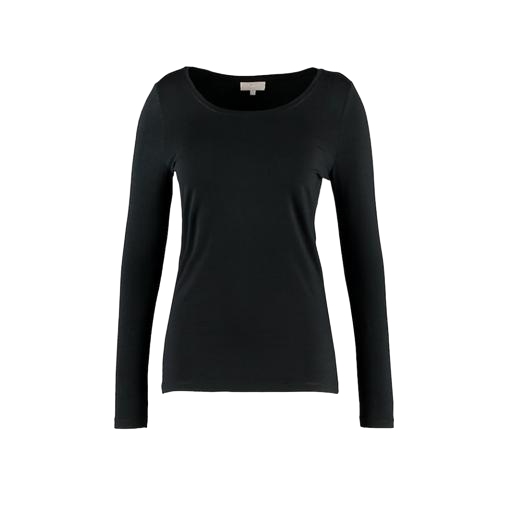
black women's long sleeve t-shirt, black long-sleeved jersey top, black long sleeved t-shirt, white background